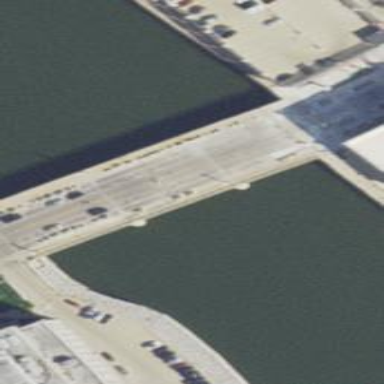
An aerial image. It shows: Pedestrian bridge with asphalt surface.